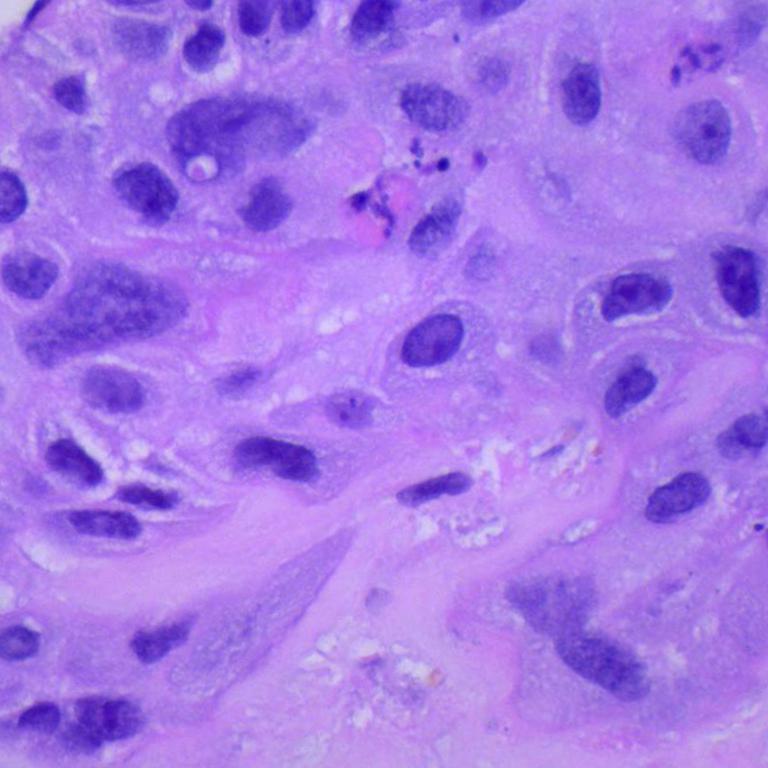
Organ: lung
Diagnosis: squamous carcinomas